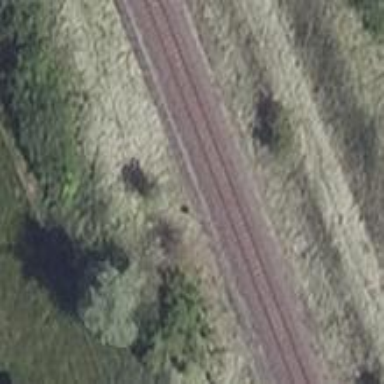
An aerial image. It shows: Railway signal.